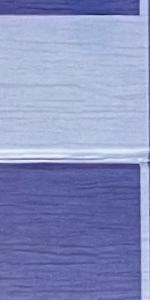
Label: Empty